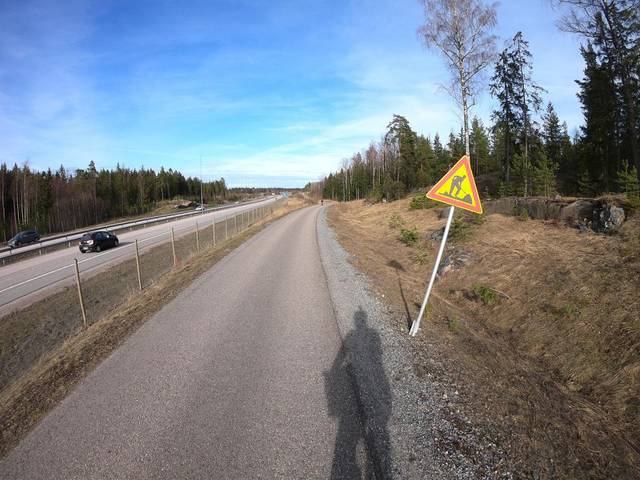
Region: Finland
Coordinates: 60.142, 24.557